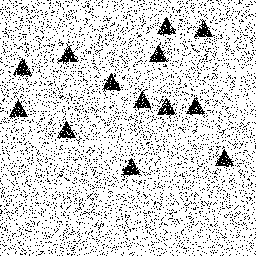
Squares: 0
Triangles: 13
Stars: 0
Total shapes: 13